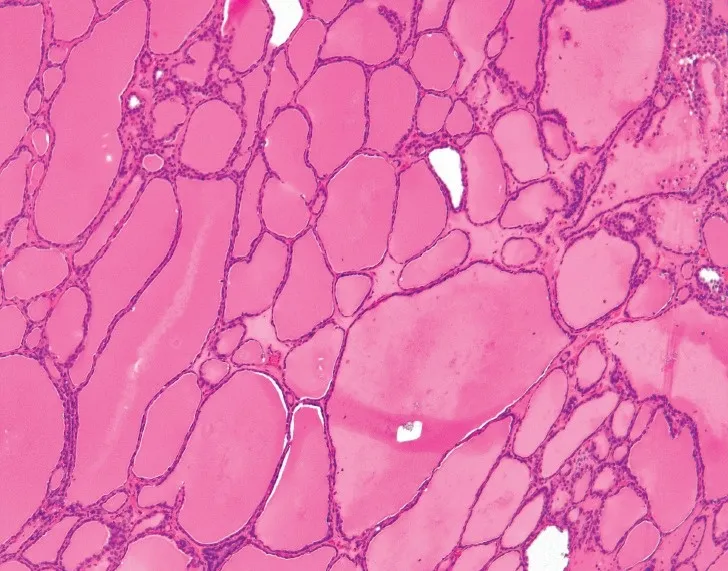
Struma x100. Also present are foci of relatively more recognizable thyroid tissue, consistent with a struma ovarii. The colloid-filled acini are lined by a single layer of flat-to-low cuboidal cells just like in the eutopic thyroid. (Hematoxylin and Eosin, x100).
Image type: pathology (h&e)